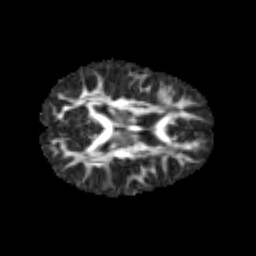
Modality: FA
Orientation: axial
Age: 7
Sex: male
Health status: healthy